Question: Lets say that i am writing class for this data:

'''
reliclistener = mydb.child("relics").addValueEventListener(new ValueEventListener() {
@Override
public void onDataChange(DataSnapshot dataSnapshot) {
for (DataSnapshot childSnapshot: dataSnapshot.getChildren()) {
Log.d("inside",childSnapshot.getValue().toString());
relics.put(childSnapshot.getKey(), childSnapshot.getValue(Relic.class));
Log.d("insiderelic",relics.get(childSnapshot.getKey()).getDrop().getName()); //not workin
}
}
});
'''
There is a relics map taking relic class objects.
'childSnapshot.getKey()).getDrop().getName()' is null
This is the Relic class:
'''
public class Relic {
public Double latitude;
public Double longitude;
public Drop mydrop;
public Relic() {}
public Double getLatitude() {
return latitude;
}
public Double getLongitude() {
return longitude;
}
public Drop getDrop() {
return mydrop;
}
public static class Drop {
String name;
int count;
Drop() {
}
public String getName() {
return name;
}
public int getCount() {
return count;
}
}
}
'''
Result of Log.d inside:
{latitude=0, longitude=0, drop={name=test, count=1}}
{latitude=40.<PHONE>, longitude=29.<PHONE>, drop={name=qwew, count=20}}
Another question is how i do if data is structured like:
'''
drop
0
name:test
count:3
1
name:somethng
count:4
'''
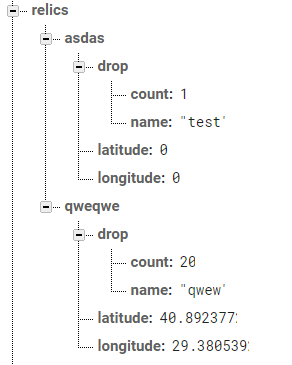
Answer: Redefine your relic class as such:
'''
public class Relic {
private Double latitude;
private Double longitude;
private Drop drop;
public Double getLatitude() {
return latitude;
}
public void setLatitude(Double latitude) {
this.latitude = latitude;
}
public Double getLongitude() {
return longitude;
}
public void setLongitude(Double longitude) {
this.longitude = longitude;
}
public Drop getDrop() {
return drop;
}
public void setDrop(Drop drop) {
this.drop = drop;
}
}
'''
And your drop class:
'''
public class Drop {
private String name;
private int count;
public String getName() {
return name;
}
public int getCount() {
return count;
}
public void setName(String name) {
this.name = name;
}
public void setCount(int count) {
this.count = count;
}
}
'''
Now you can do:
'''
for (DataSnapshot childSnapshot: dataSnapshot.getChildren()) {
Relic relic = childSnapshot.getValue(Relic.class);
}
'''
If you want to have a list of drops (second question) just define your relic class like so:
'''
public class Relic {
private List<Drop> drop;
...
}
'''